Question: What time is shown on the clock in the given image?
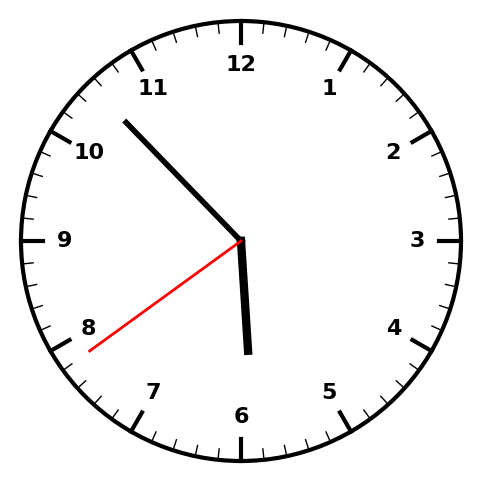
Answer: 05:52:39